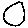
Label: circle